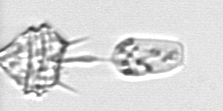
Label: Protoperidinium